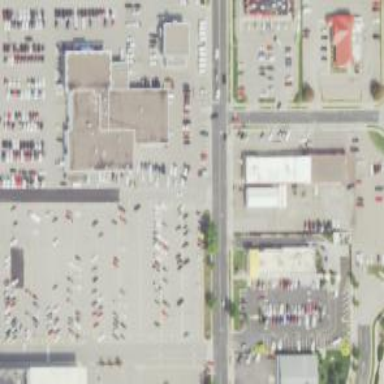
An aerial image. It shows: Mall parking area with designated surface for parking.